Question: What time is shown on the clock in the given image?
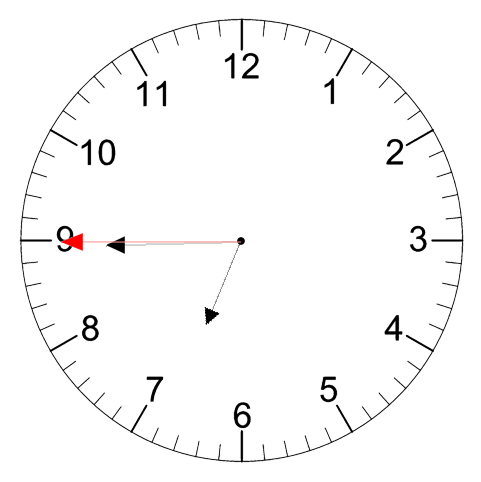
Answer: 06:44:45